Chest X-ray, AP view. Patient: 22 years old, sex F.
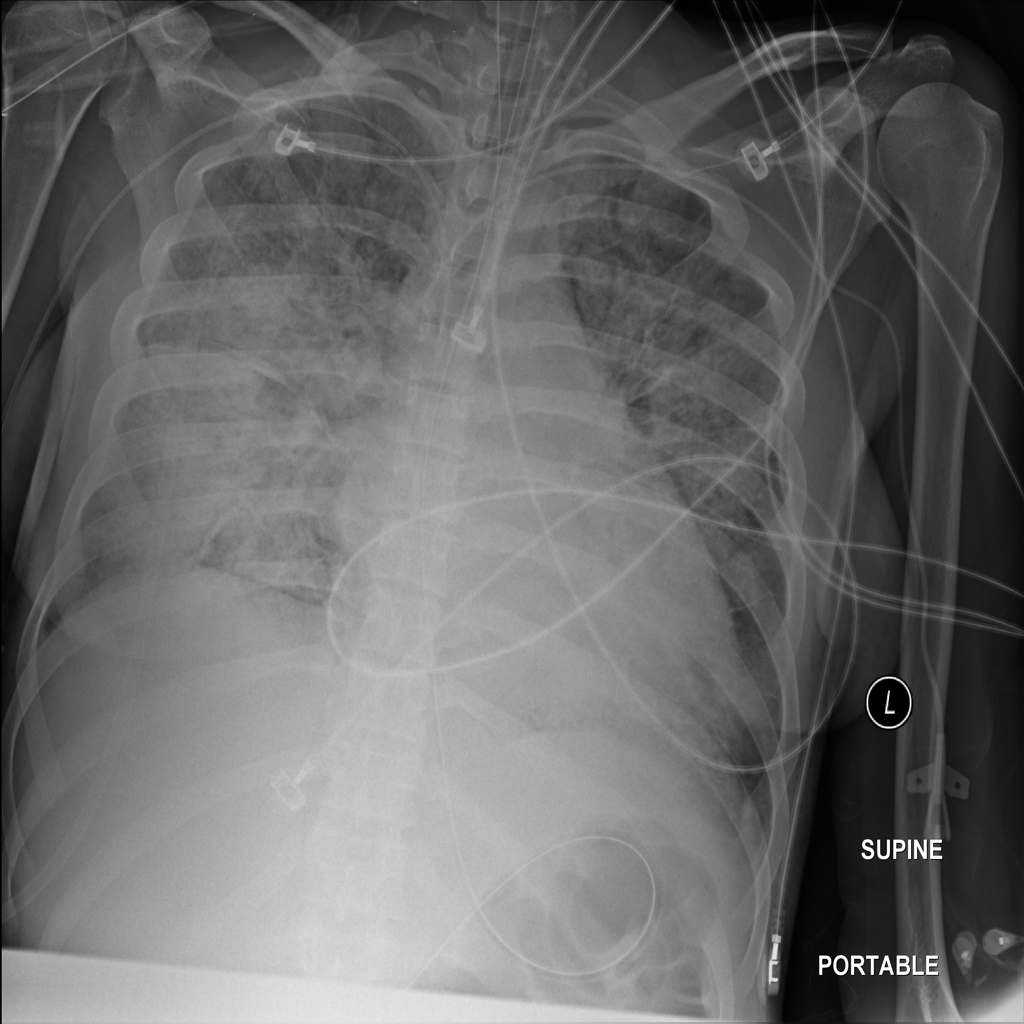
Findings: No Finding